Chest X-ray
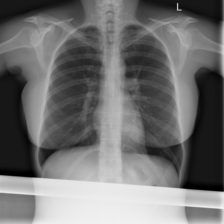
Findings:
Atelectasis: negative
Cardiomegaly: negative
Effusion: negative
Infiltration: negative
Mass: negative
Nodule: negative
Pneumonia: negative
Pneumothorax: negative
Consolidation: negative
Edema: negative
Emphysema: negative
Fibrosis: negative
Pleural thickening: negative
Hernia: negative